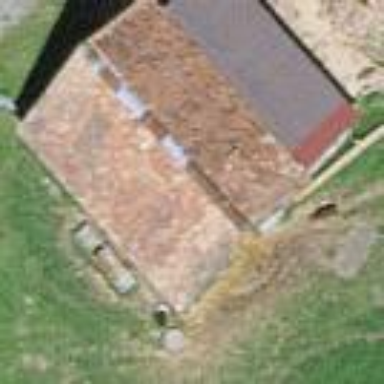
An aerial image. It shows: Farm auxiliary building.